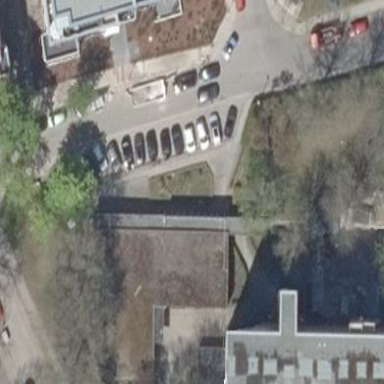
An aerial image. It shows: Building.